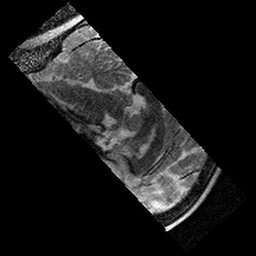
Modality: T2w
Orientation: sagittal
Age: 9
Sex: female
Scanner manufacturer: siemens
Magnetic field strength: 3 T
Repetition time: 9.23 s
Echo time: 0.067 s